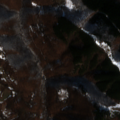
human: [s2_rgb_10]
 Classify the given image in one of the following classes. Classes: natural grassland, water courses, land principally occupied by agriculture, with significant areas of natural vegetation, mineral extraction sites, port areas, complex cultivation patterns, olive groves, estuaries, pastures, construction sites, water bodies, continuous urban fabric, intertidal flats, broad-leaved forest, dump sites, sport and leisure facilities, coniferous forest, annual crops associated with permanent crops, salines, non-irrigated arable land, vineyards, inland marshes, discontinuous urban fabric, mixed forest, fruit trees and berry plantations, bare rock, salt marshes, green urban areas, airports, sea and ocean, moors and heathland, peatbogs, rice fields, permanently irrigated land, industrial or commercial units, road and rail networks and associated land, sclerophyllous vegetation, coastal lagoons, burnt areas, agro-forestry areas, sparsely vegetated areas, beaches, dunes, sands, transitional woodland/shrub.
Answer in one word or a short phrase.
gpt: broad-leaved forest, mixed forest, transitional woodland/shrub